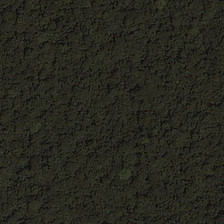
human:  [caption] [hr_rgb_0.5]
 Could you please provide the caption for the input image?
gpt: it is grandma green .

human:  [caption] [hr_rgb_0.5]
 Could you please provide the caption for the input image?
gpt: a very big forest .

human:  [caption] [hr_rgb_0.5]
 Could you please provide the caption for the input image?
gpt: this piece of the green forest is dense .

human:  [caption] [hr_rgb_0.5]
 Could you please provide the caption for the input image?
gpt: this piece of the forest is green and dense .

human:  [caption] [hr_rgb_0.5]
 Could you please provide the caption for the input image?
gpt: this piece of the forest is green and dense .